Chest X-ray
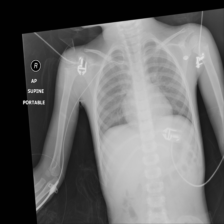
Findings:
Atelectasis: negative
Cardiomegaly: negative
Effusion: negative
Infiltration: negative
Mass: negative
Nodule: negative
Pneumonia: negative
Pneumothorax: negative
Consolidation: negative
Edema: negative
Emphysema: negative
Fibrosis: negative
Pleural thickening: negative
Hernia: negative